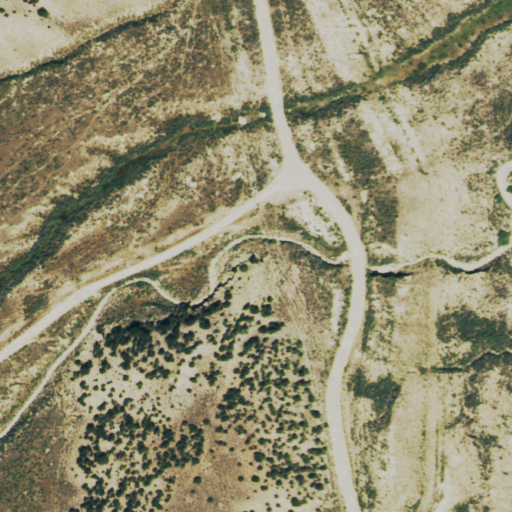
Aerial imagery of valley in Utah named Davis Canyon containing shrub, evergreen forest, open development, and low intensity development